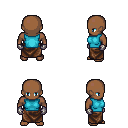
a pixel art fantasy rpg character, male body template, human, dark skin, teal sleeveless shirt, robe skirt, plain hairstyle, metal gloves, four views (front, back, left, right), 2x2 character sprite sheet, small pixel art, hard edges, no anti-aliasing